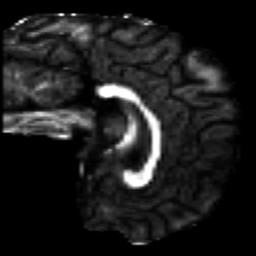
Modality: FA
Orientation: sagittal
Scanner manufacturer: ge
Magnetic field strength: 3 T
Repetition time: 7.98 s
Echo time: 0.0701 s